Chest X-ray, AP view. Patient: 73 years old, sex F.
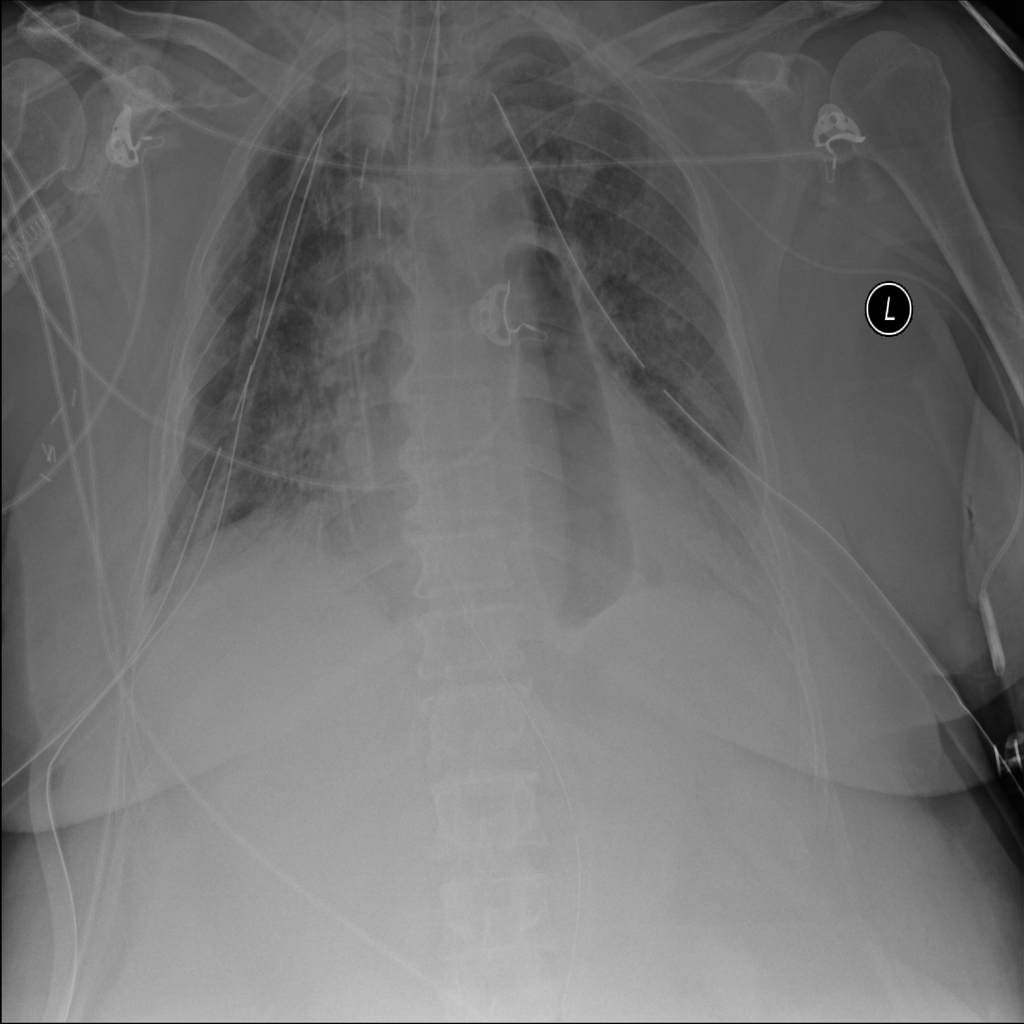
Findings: Infiltration